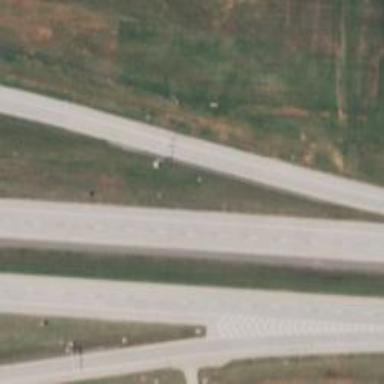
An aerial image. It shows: Toll gantry on the road.